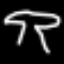
Label: mushroom